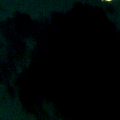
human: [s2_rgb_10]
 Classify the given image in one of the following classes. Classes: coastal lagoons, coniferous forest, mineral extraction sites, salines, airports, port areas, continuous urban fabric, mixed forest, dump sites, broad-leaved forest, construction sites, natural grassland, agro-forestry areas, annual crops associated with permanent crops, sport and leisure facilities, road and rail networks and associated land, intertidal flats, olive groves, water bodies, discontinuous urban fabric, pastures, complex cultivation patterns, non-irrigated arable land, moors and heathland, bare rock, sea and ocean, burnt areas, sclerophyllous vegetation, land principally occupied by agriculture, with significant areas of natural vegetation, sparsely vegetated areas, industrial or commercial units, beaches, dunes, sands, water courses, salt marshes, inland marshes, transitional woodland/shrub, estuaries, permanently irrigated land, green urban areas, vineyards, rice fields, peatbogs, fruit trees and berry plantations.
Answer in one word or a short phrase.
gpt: sea and ocean